Question: Here is what I am talking about:

I know this visual indication is <URL>. However, I would like to know if it is possible to disable this definition in one application.
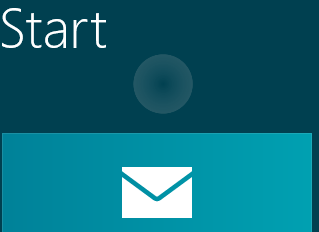
Answer: Thanks to the suggestion provided by <URL> I was able to found the solution for this. Just add this line in your application entry point:
'''
PointerVisualizationSettings.GetForCurrentView().IsContactFeedbackEnabled = false;
'''